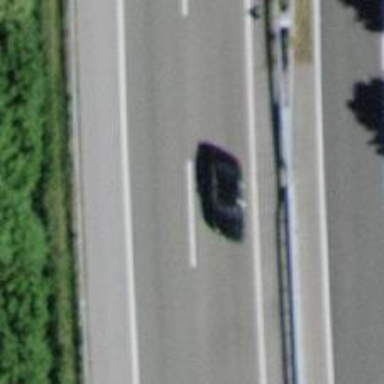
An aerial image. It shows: Asphalt bridge over motorway.